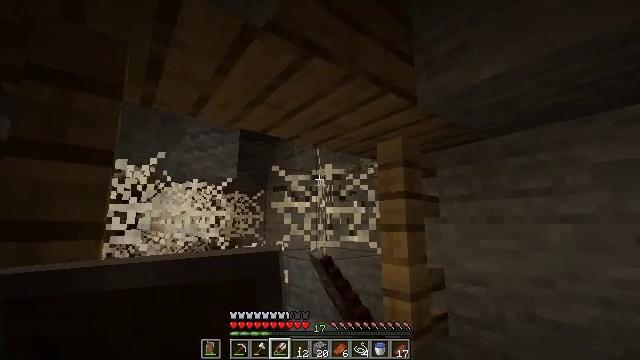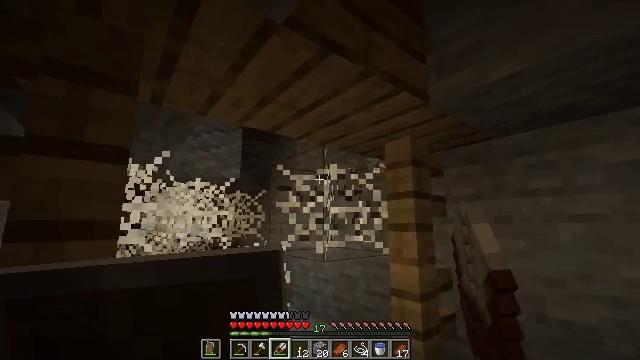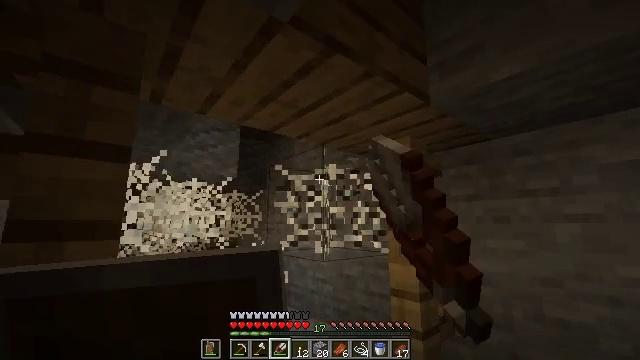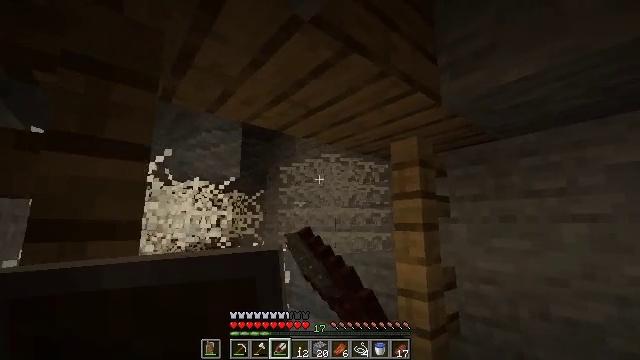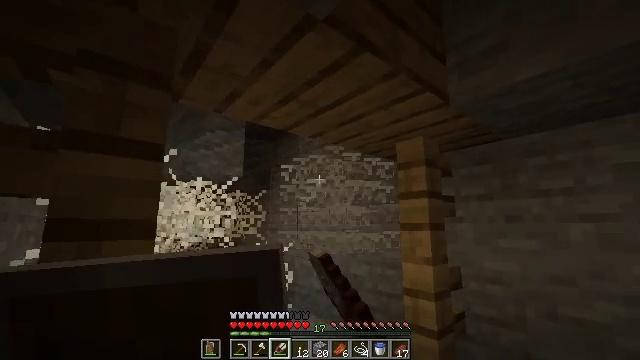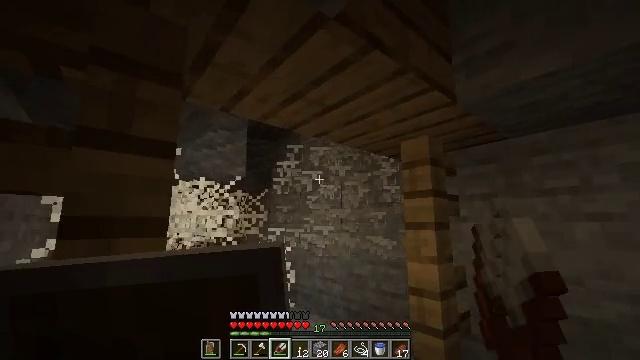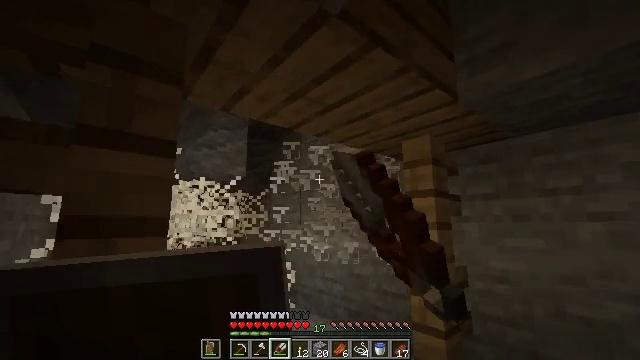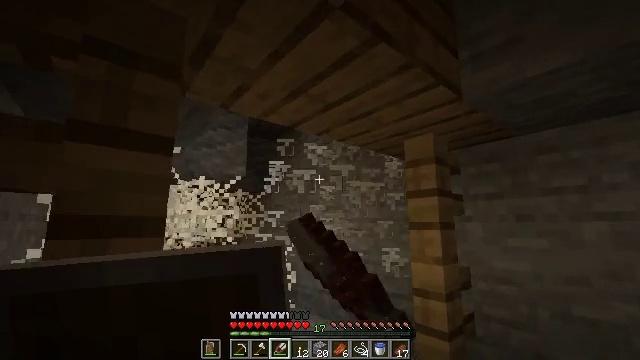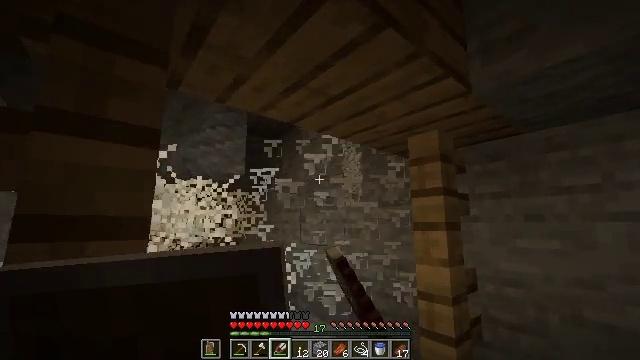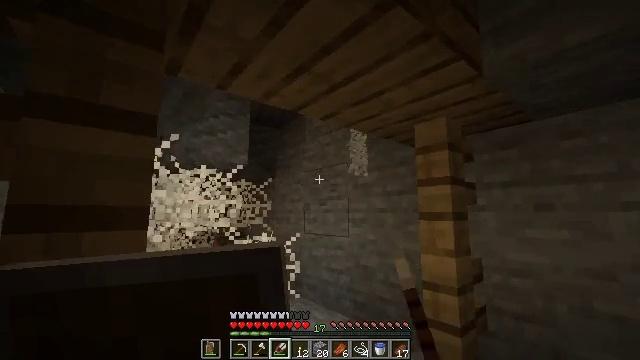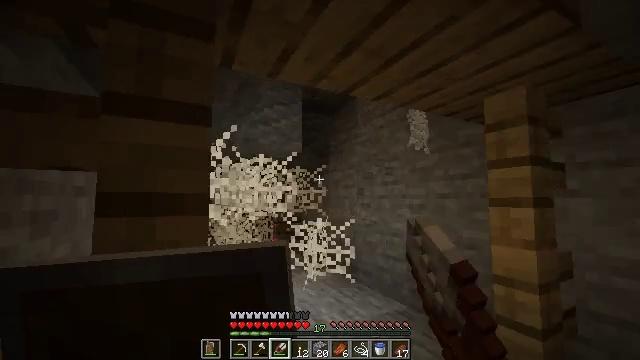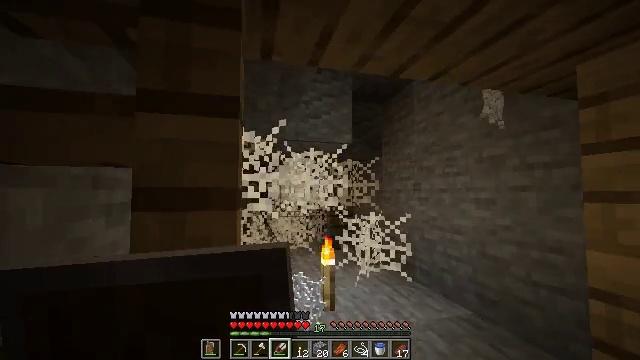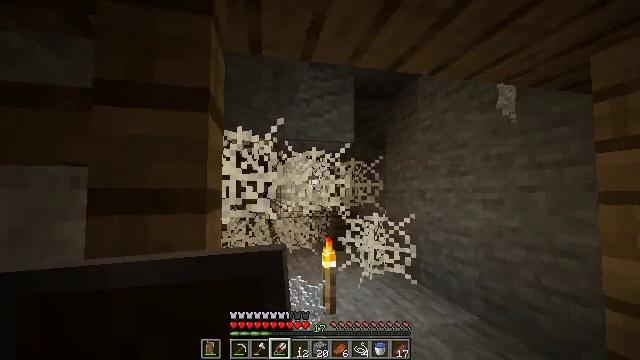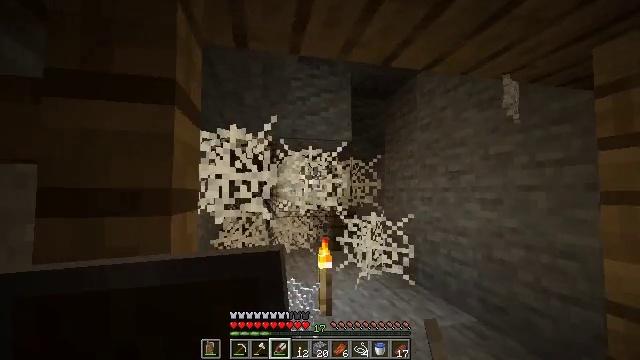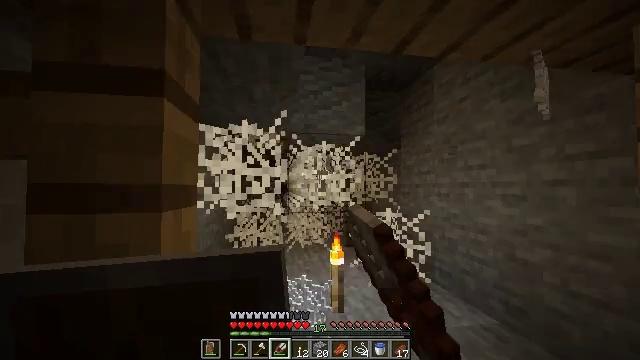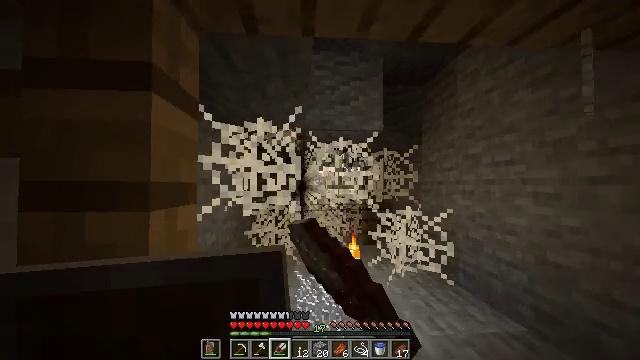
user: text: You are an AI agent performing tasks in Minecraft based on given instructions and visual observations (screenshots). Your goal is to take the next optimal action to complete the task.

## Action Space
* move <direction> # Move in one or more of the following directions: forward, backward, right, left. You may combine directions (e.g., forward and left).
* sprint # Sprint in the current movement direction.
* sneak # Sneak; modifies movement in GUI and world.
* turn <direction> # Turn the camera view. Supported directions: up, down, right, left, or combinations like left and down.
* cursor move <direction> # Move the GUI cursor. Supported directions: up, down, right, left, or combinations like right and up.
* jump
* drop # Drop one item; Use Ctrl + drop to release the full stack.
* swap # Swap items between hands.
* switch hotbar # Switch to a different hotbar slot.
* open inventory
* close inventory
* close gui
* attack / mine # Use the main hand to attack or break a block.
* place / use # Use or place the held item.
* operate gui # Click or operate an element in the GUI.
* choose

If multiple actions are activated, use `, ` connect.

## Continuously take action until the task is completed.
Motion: motion action
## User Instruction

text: Break the cobweb with a sword.
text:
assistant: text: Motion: move left, sneak, attack / mine
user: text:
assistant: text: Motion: move left, sneak, attack / mine
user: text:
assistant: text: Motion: move left, sneak, attack / mine
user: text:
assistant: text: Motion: sneak, attack / mine
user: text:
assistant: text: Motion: sneak, attack / mine
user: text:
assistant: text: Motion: move forward, sneak, attack / mine
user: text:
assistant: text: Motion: move forward, sneak, attack / mine
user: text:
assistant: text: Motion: move forward, sneak, attack / mine
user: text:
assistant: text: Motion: move forward, sneak, turn down, attack / mine
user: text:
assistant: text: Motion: move forward and move right, sneak, turn left and down, attack / mine
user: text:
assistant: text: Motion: move forward and move right, sneak, turn left and down, attack / mine
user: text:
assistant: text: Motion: move forward and move right, sneak, turn left, attack / mine
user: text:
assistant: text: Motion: move forward and move right, sneak, attack / mine
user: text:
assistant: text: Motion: move forward and move right, sneak, turn left and down, attack / mine
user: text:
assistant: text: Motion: move forward and move right, sneak, turn left, attack / mine
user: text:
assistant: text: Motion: move right, sneak, turn left, attack / mine
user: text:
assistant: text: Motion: move right, sneak, attack / mine
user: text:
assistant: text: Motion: move right, sneak, attack / mine
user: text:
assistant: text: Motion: sneak, attack / mine
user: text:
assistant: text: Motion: sneak, attack / mine
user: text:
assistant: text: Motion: sneak, attack / mine
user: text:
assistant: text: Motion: sneak, attack / mine
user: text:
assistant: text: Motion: sneak, attack / mine
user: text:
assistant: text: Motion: sneak, turn left, attack / mine
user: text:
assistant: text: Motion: sneak, turn left, attack / mine
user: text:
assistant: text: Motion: move right, sneak, turn left, attack / mine
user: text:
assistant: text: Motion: move right, sneak, turn left, attack / mine
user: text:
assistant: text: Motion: move right, sneak, turn left, attack / mine
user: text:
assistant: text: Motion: move right, sneak, turn left, attack / mine
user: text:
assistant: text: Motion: move right, sneak, turn left, attack / mine